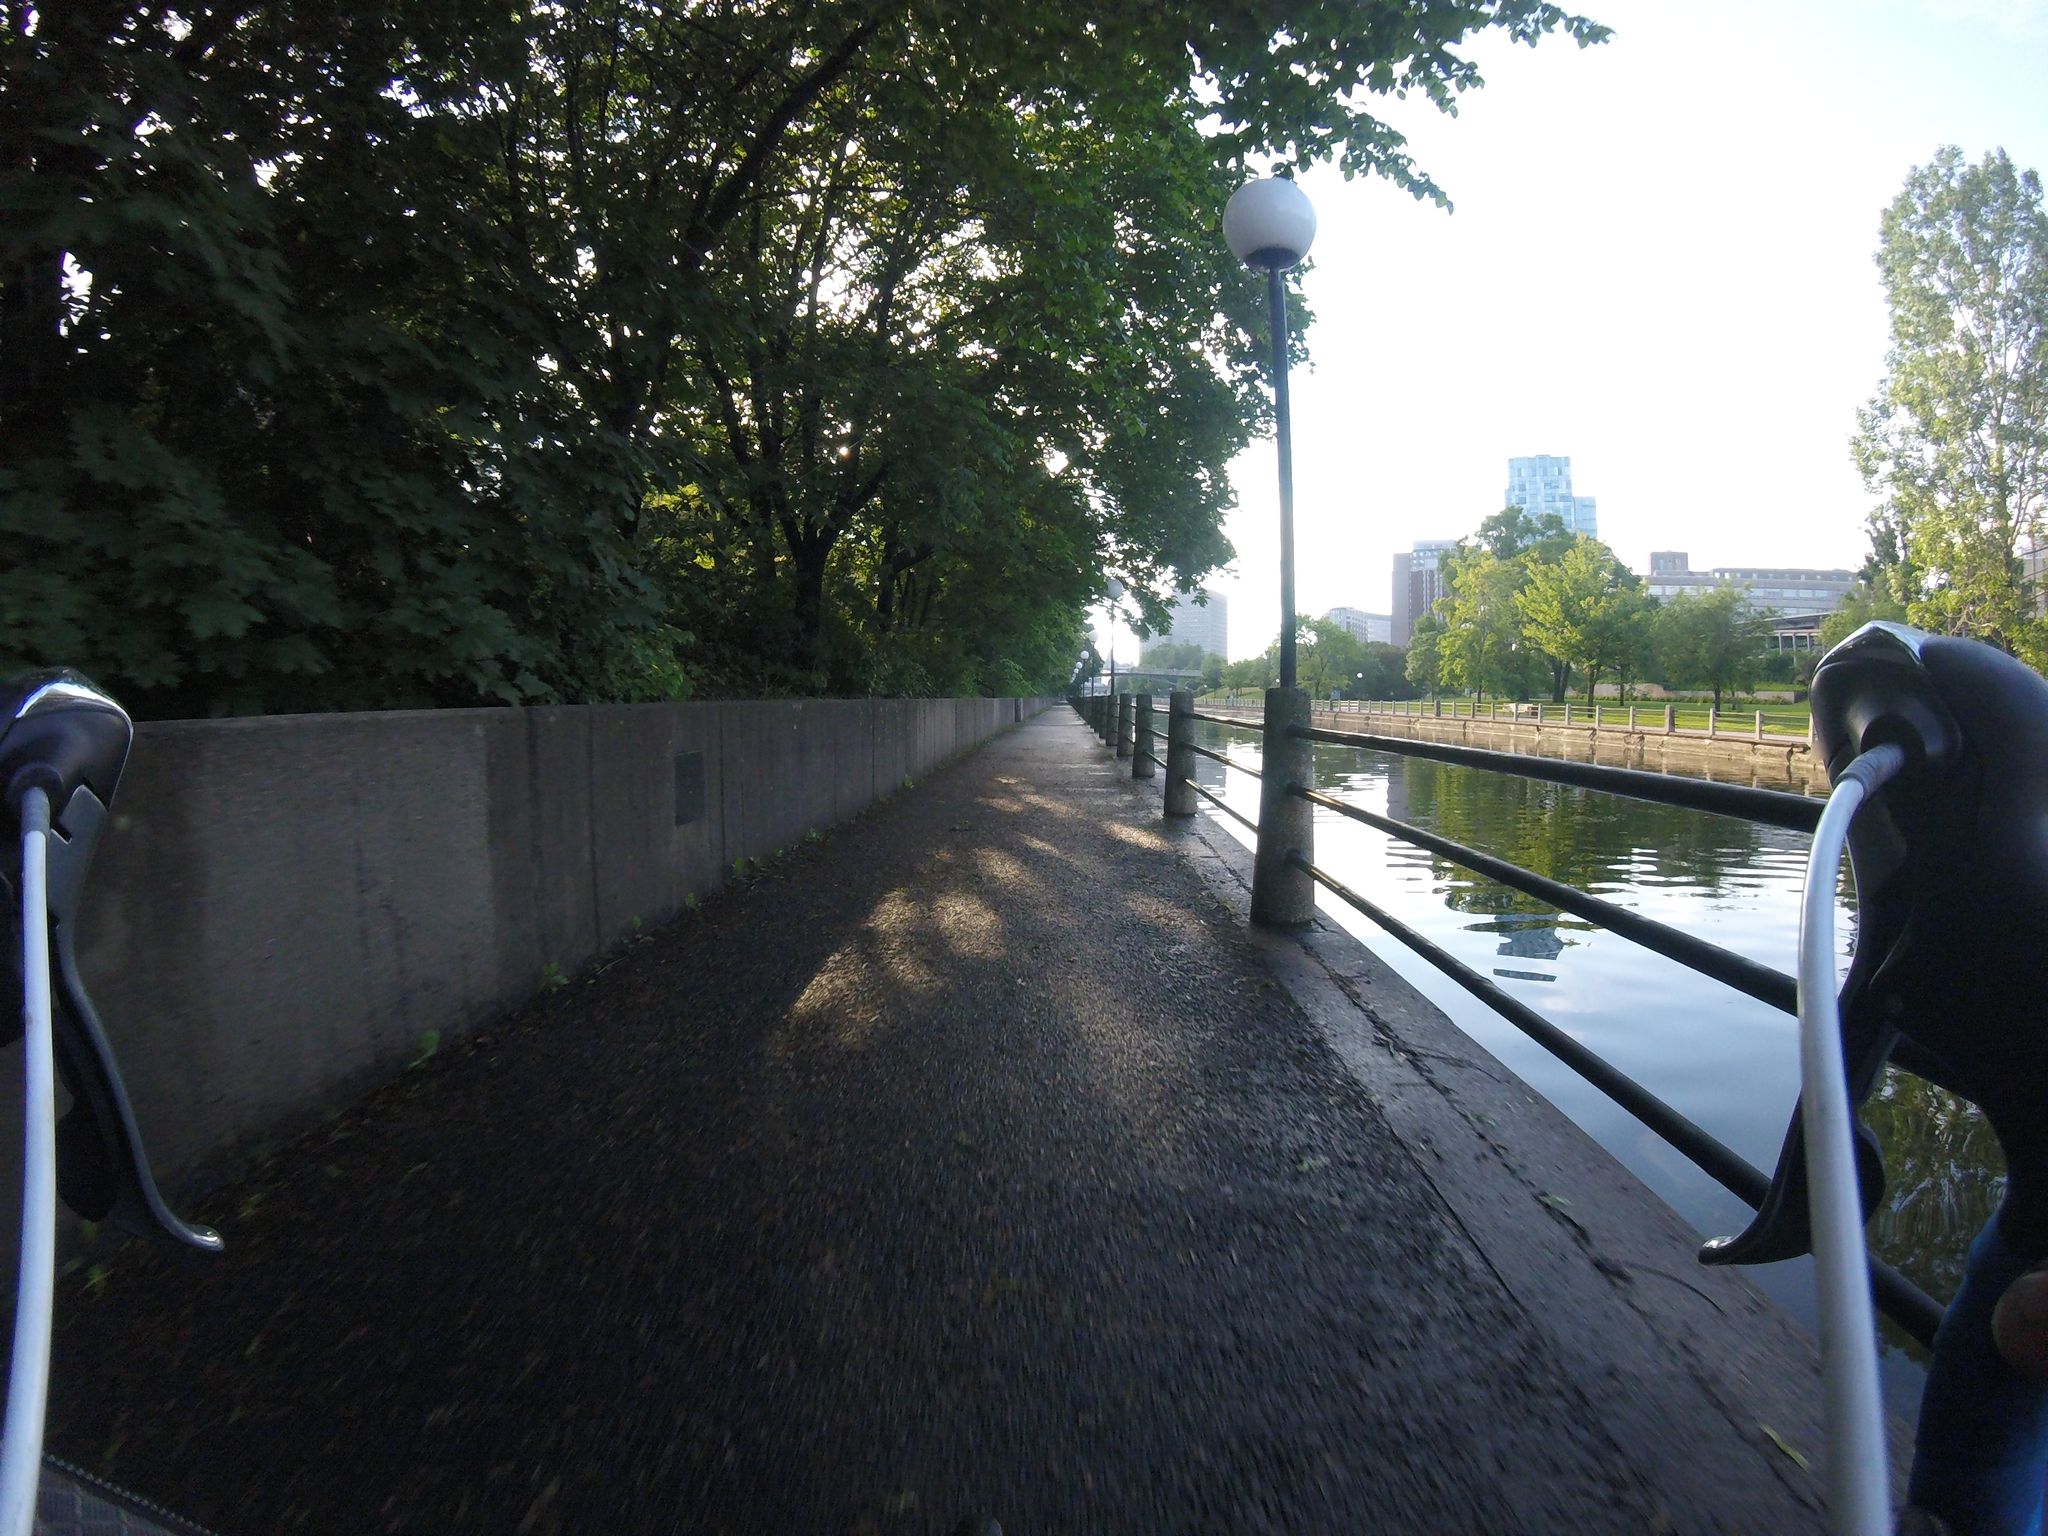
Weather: clear
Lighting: day
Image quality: good
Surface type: walking surface
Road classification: steps, footway
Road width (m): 2
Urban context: urban centre
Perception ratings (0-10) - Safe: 6.48, Lively: 1.86, Beautiful: 6.02, Boring: 1.64, Depressing: 2.92, Wealthy: 5.28